Field crop: tomato
Growth stage: 2
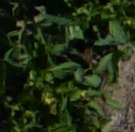
Species: tomato